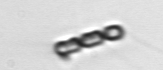
Label: Chaetoceros